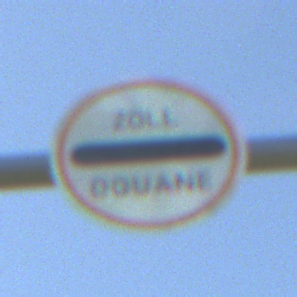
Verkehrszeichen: Zollstelle
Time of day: Midday
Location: Outdoor (Nature)
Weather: Clear
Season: NotSpecified
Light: Natural